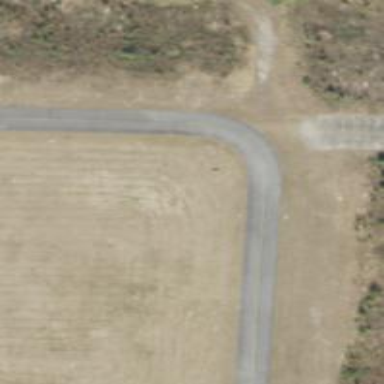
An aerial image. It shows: Asphalt taxiway in the airport.